Question:
How can I create a tooltip like this in my iPad app? Is this an 'UIPopoverController'? Or some kind of custom tooltip view?
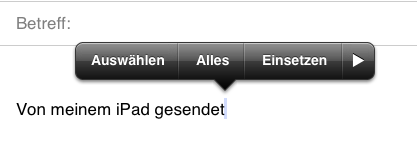
Answer: Use UIMenuController. There's menuItems property to set custom items.
<URL>